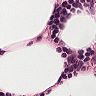
Metastatic tissue present: no